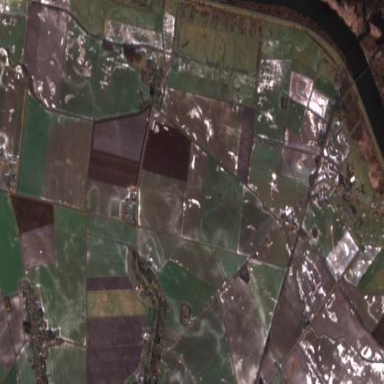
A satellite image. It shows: Picturesque farmland scene.